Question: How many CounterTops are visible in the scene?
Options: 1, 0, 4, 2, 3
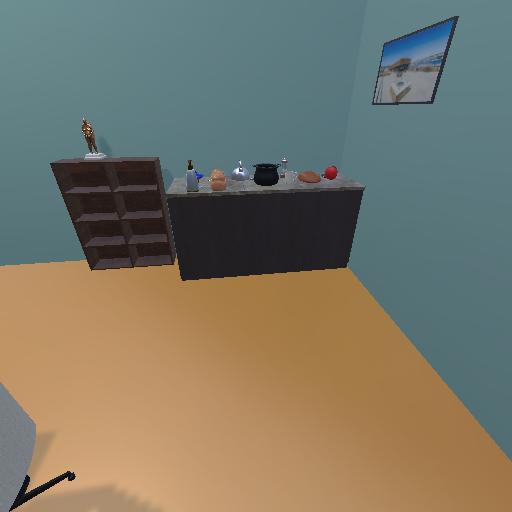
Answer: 1